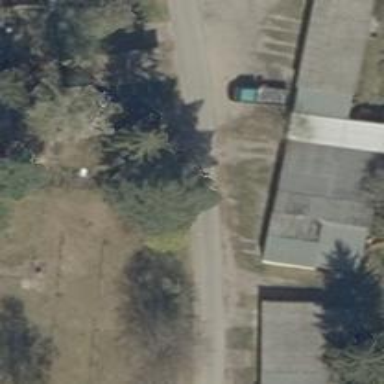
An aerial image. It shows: Asphalt road in residential area.